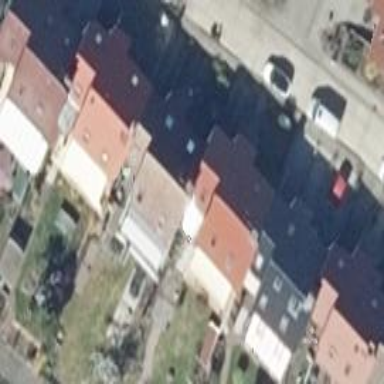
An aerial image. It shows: Terrace building.